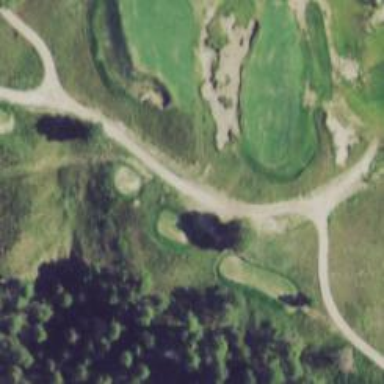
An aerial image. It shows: Footway that resembles golf path.